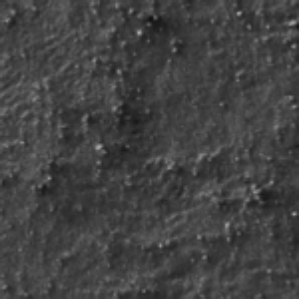
Label: frost